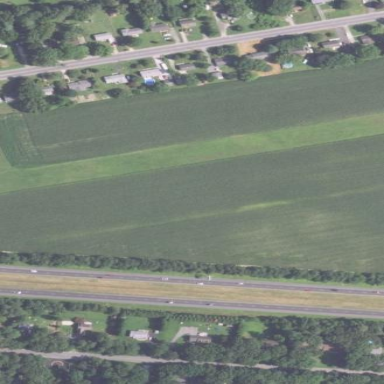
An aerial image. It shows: Grass runway at the airport.